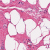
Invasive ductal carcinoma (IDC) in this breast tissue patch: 0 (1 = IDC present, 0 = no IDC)